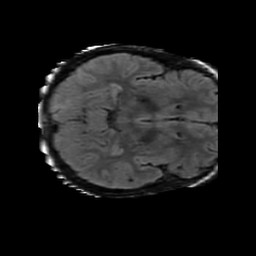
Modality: FLAIR
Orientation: axial
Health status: ill
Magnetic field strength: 3 T